Brain MRI, t2w sequence, axial 2D slice.
Patient: age 21, sex F, weight 78 kg, height 1.78 m
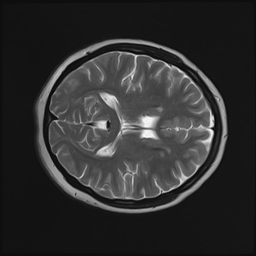